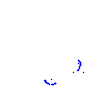
Particle: proton